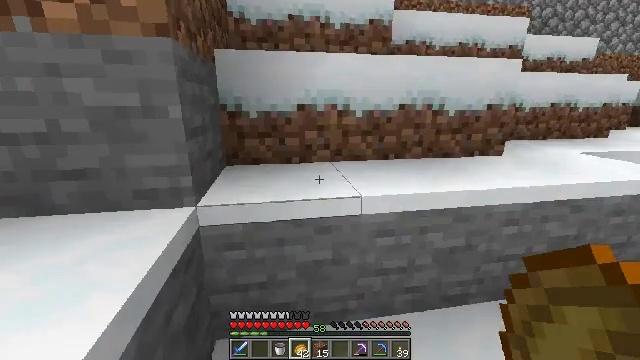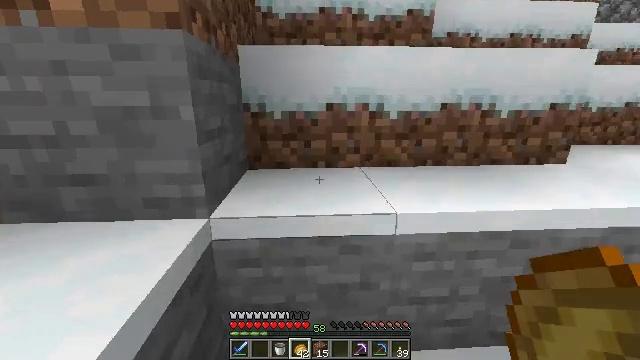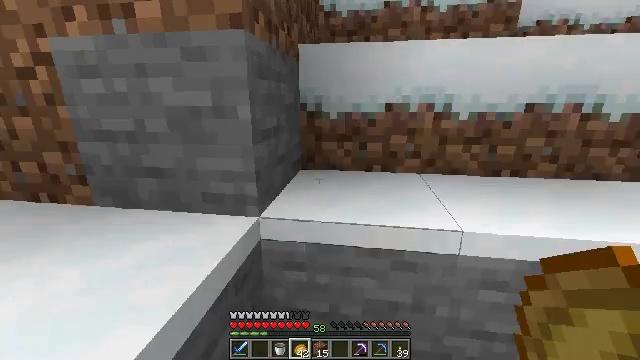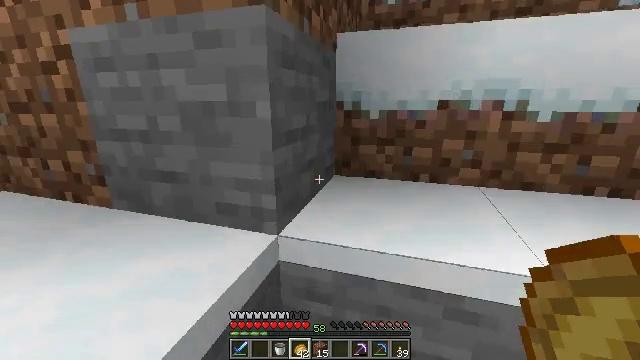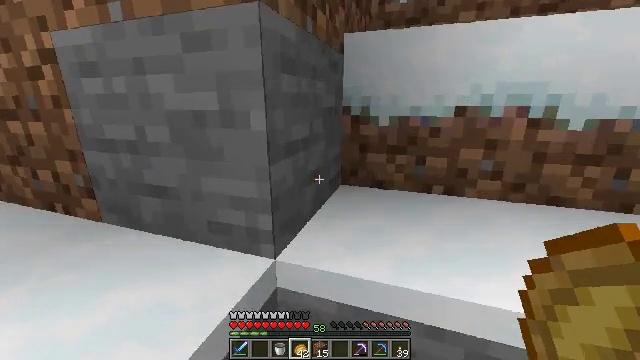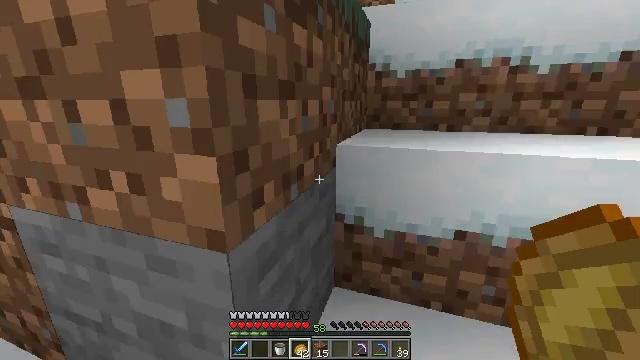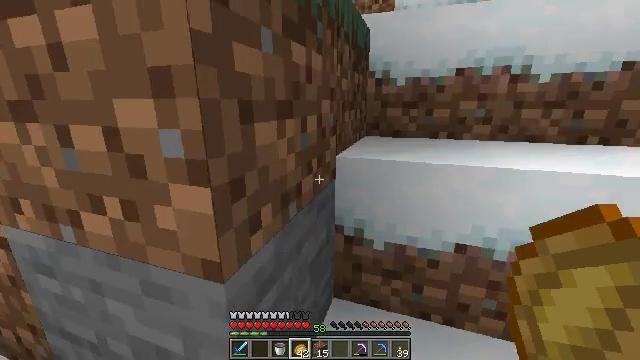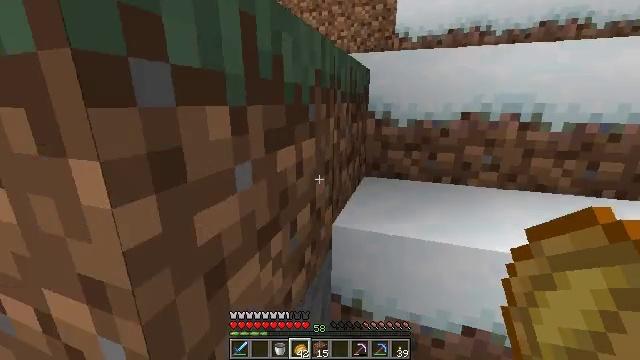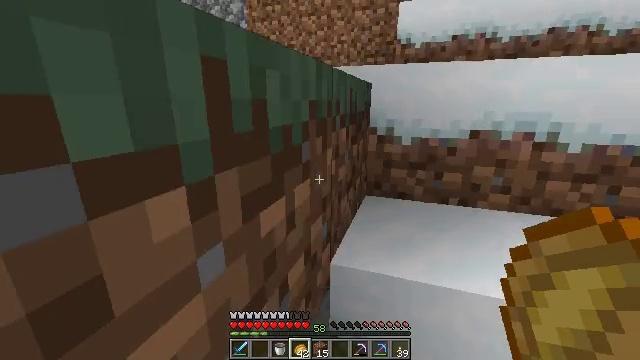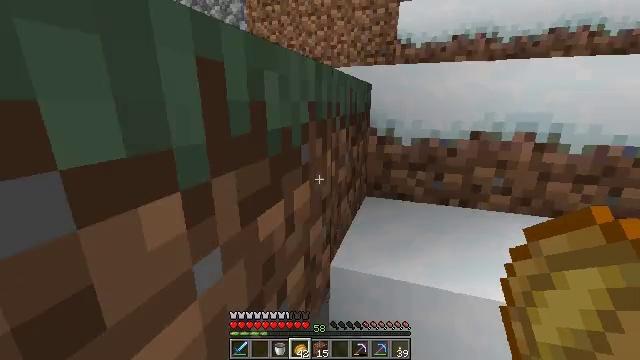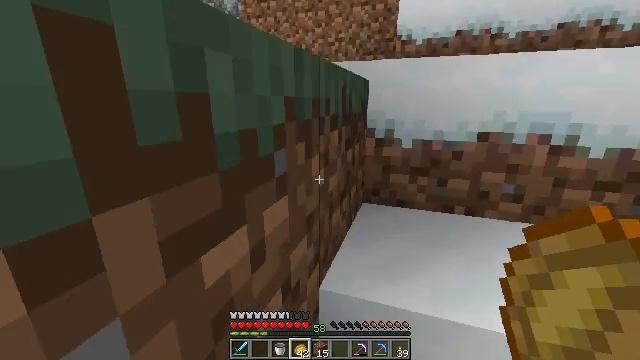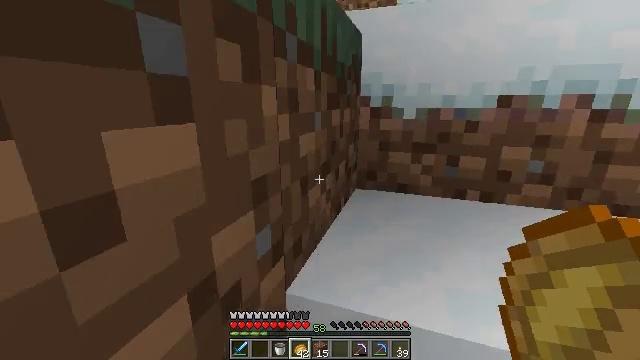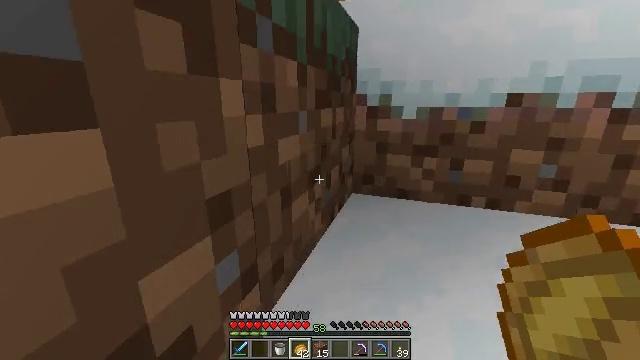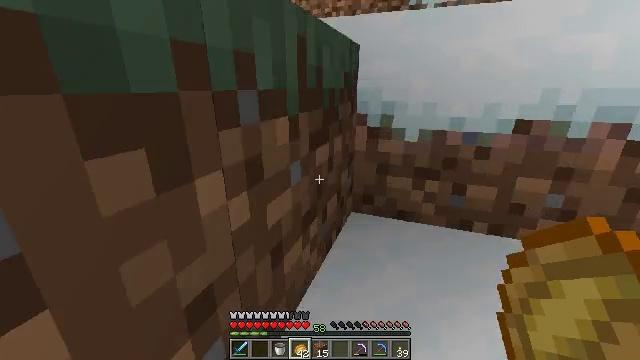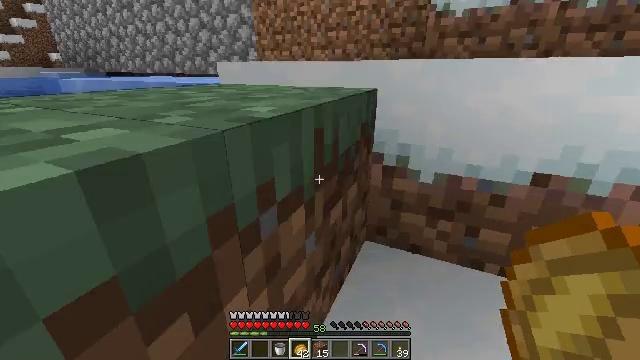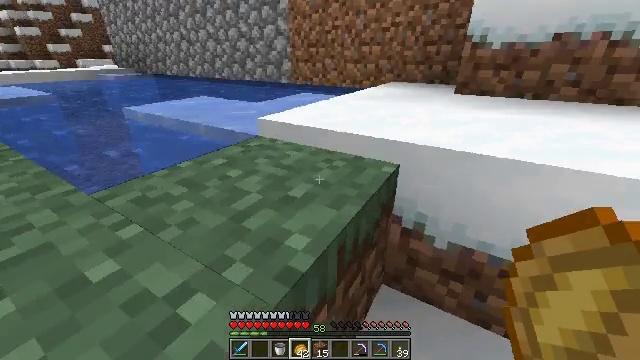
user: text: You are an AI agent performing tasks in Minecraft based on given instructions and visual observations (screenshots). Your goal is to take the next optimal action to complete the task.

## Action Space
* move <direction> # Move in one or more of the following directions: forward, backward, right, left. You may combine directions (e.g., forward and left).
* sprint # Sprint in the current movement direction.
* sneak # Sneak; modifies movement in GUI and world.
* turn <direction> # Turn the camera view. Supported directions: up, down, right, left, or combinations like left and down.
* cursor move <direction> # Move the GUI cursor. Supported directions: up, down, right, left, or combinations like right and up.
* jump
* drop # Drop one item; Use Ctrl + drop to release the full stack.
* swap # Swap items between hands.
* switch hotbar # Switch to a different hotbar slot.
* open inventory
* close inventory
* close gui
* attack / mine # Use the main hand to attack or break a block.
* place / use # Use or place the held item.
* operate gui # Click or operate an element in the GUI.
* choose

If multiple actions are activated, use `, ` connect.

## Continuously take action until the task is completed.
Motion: motion action
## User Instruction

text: Harvest the ice from frozen areas.
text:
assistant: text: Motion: move forward, turn left
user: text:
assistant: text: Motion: move forward, turn left
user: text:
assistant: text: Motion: move forward, turn left
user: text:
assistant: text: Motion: move forward, turn left, jump
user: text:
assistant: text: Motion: move forward, jump
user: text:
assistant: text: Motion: move forward, jump
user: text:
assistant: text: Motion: move forward
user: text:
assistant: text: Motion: move forward
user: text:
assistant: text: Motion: move forward
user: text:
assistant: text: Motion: move forward
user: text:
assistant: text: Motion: move forward
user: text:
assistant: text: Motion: move forward, jump
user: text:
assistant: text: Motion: move forward, turn left and down, jump
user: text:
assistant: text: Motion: move forward, turn left and down, jump
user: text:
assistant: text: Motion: move forward, turn left and down
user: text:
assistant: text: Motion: move forward, turn left and down
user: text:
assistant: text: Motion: move forward, turn left and down
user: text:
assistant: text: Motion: move forward, turn left and down
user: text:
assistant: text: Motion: move forward, turn left and down
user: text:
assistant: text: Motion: move forward, turn left, jump
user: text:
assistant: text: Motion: move forward, turn left, jump
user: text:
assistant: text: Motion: move forward, turn left, jump
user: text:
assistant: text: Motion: move forward
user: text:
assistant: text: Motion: move forward, turn right
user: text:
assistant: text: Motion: move forward, turn right and down
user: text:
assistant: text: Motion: move forward, turn right and down
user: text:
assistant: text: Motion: move forward, turn right and down
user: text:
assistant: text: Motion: move forward
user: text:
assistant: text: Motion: no_op
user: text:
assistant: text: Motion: no_op